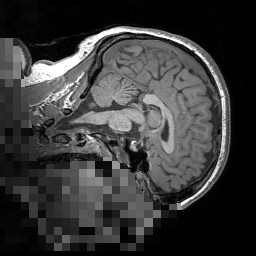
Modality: T1w
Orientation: sagittal
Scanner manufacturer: siemens
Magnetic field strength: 3 T
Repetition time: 1.5 s
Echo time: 0.00291 s